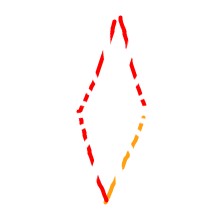
Shape: rhombus